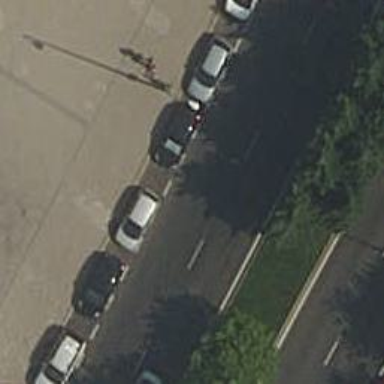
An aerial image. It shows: Pedestrian road.